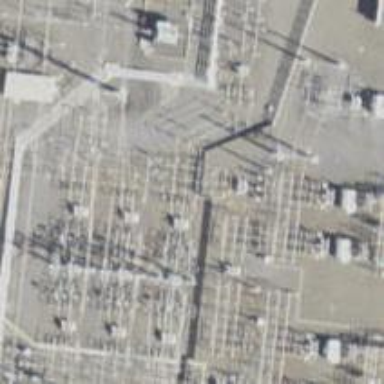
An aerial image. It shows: Switch used for power control.